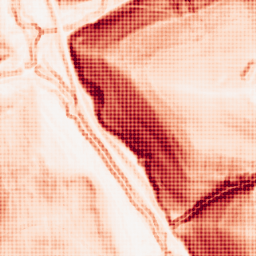
Category: morphological
Decomposition family: morphological_gradient
Decomposition parameters: size: 5
shape: square
Upsampling method: sinc_hamming
Upsampling parameters: scale: 4
kernel_size: 4
Upsampling scale: 4